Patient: sex F, age 57
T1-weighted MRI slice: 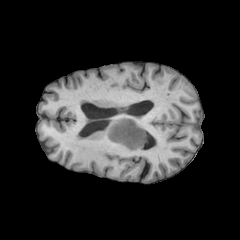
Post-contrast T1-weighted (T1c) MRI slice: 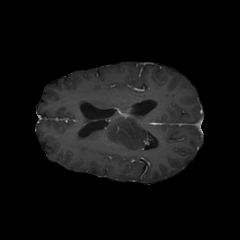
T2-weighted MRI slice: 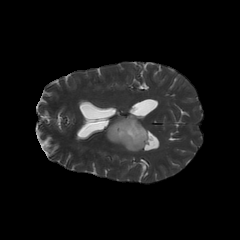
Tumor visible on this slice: yes
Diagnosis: Astrocytoma, IDH-wildtype
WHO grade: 3